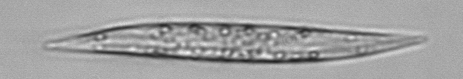
Label: Pleurosigma